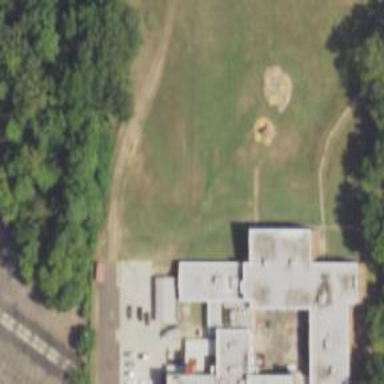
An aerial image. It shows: School building.